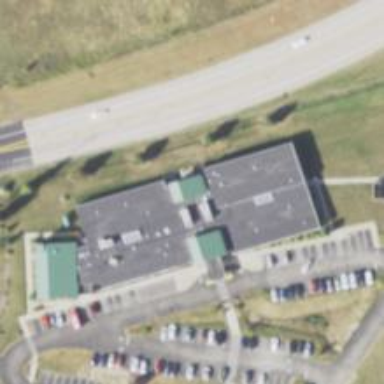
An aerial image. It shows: Healthcare clinic is depicted in the image.